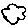
Label: cloud